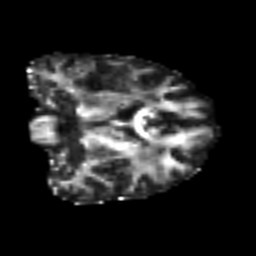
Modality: FA
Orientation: coronal
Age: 45
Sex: female
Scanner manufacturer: siemens
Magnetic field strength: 3 T
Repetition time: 4.987 s
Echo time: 0.0792 s